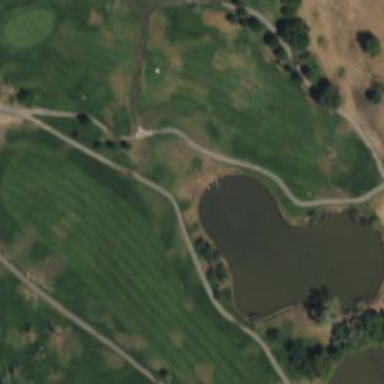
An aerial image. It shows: Golf fairway surrounded by grass.